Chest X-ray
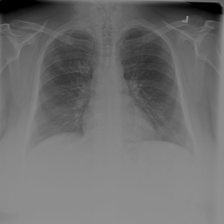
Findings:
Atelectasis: negative
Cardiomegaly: negative
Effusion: negative
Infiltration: negative
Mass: negative
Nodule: negative
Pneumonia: negative
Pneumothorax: negative
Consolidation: negative
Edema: negative
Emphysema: negative
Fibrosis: negative
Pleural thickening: negative
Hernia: negative